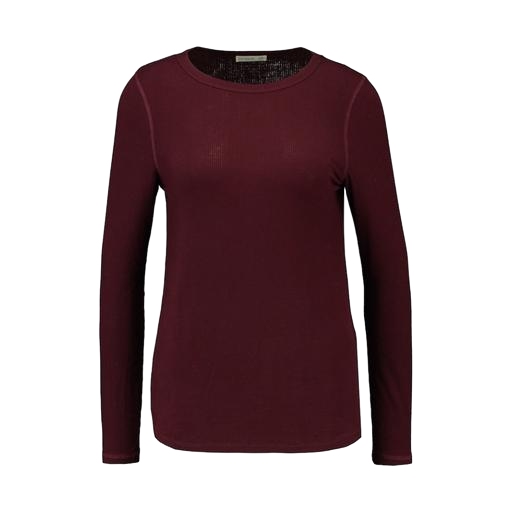
brown women's ribbed long sleeve jersey t-shirt, longsleeve t-shirt, long-sleeve top, white background